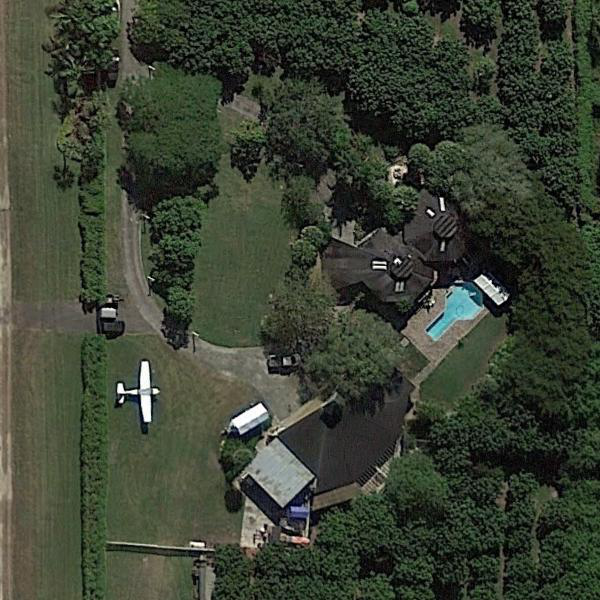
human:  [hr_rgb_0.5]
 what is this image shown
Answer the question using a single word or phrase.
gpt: resort